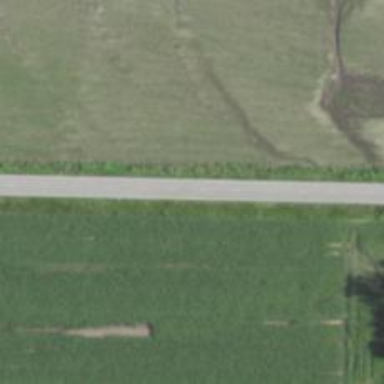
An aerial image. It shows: Tertiary road.